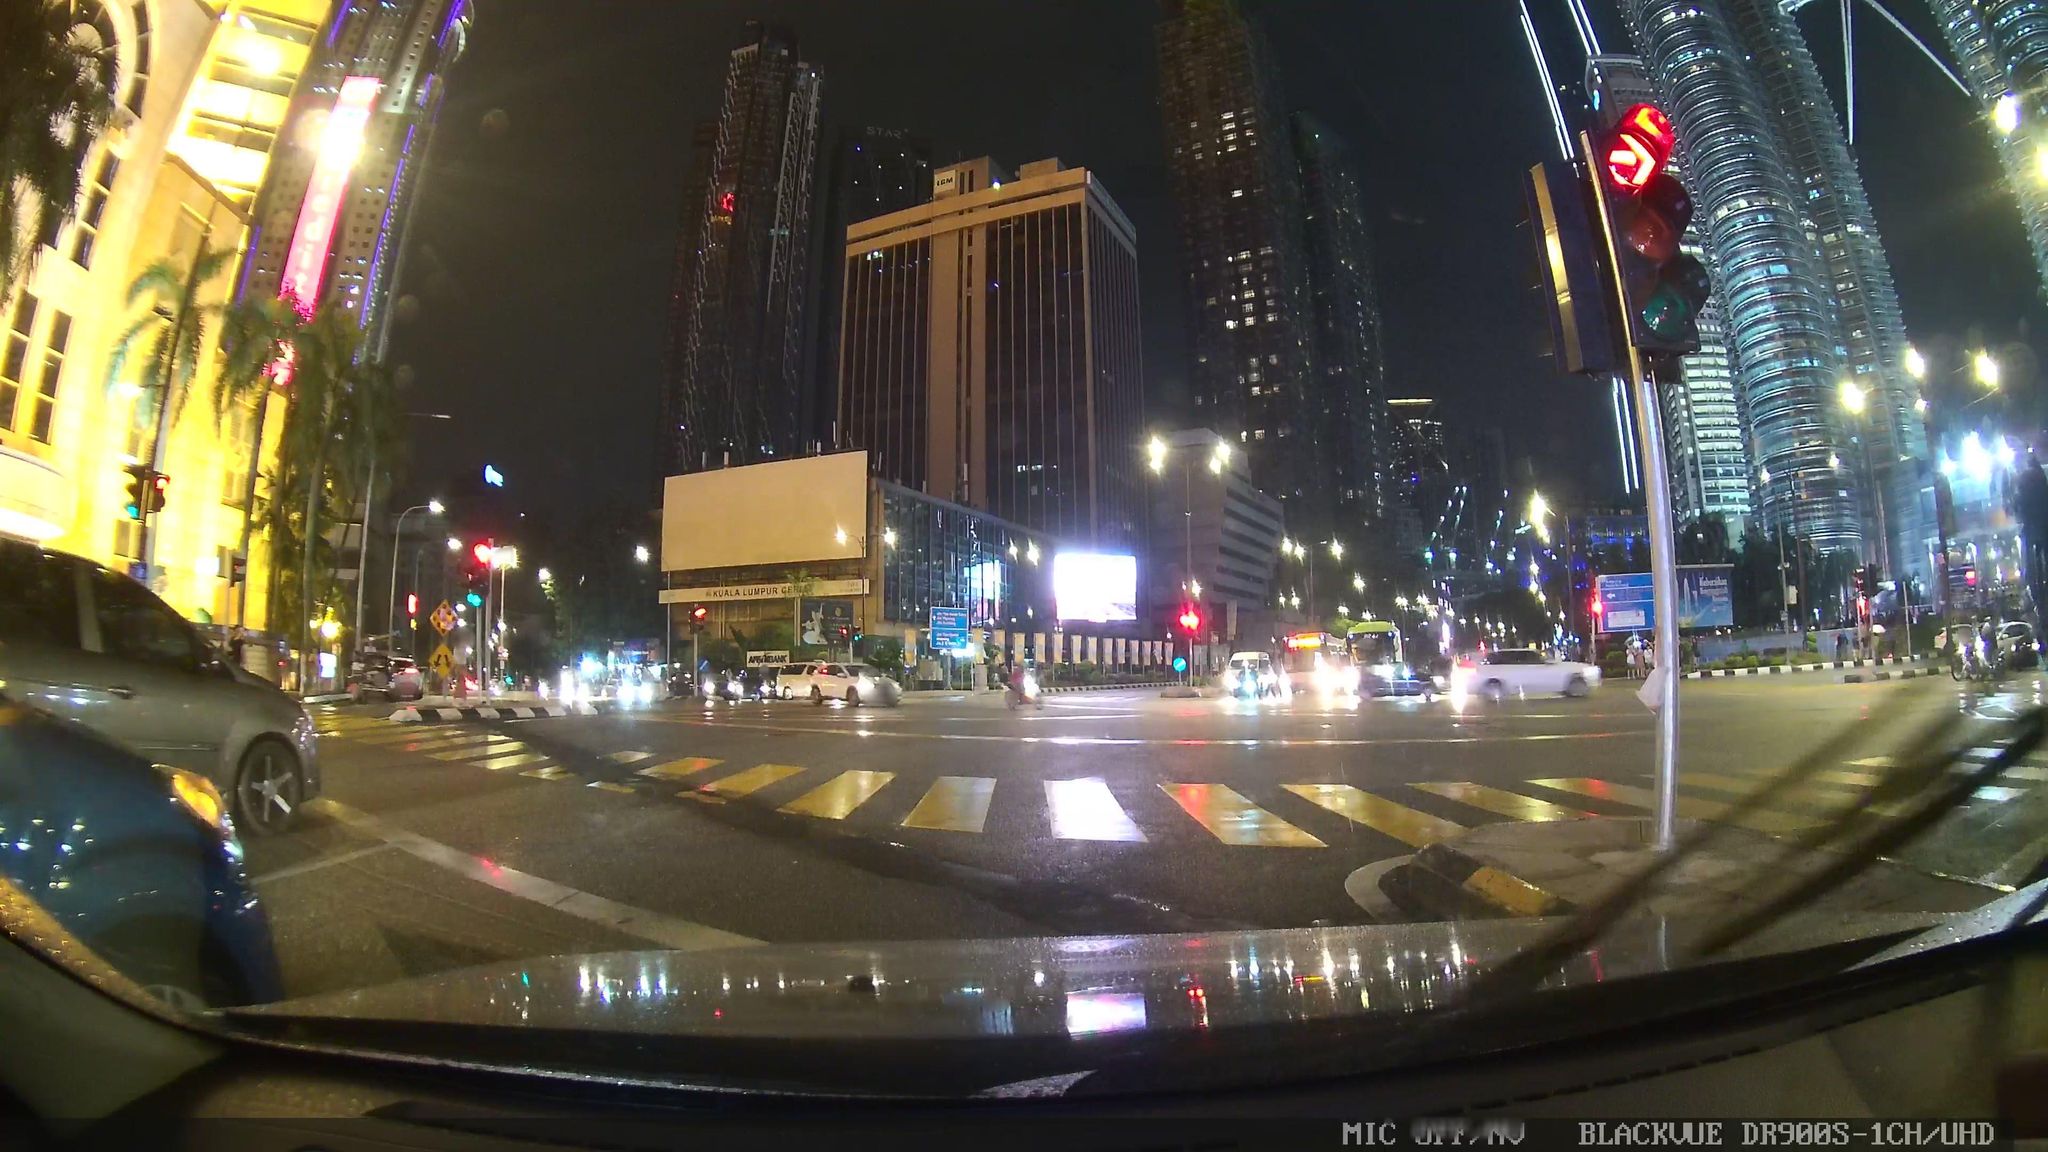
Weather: clear
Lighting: night
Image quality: slightly poor
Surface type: driving surface
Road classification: motorway_link, service
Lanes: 4, 2, 1
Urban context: urban centre
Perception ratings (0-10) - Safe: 0.86, Lively: 9.11, Beautiful: 1.41, Boring: 2.91, Depressing: 5.06, Wealthy: 5.5